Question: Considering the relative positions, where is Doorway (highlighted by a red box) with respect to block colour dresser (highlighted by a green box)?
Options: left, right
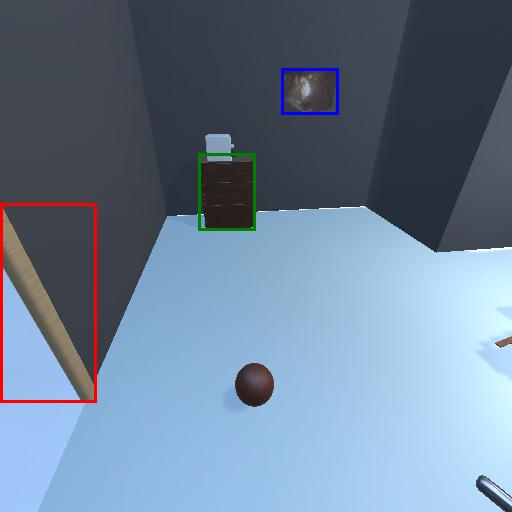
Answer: left